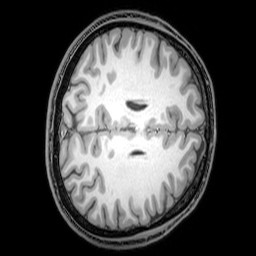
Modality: T1w
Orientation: axial
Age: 23
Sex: male
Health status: healthy
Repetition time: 0.081 s
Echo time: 0.037 s